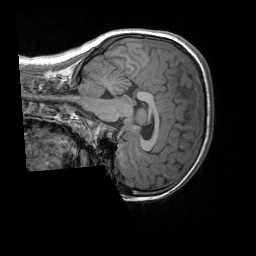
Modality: T1w
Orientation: sagittal
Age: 7
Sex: female
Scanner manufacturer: siemens
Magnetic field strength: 3 T
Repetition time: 1.65 s
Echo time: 0.00203 s